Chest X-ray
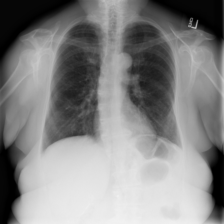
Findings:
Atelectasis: negative
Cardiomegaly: negative
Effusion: negative
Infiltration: negative
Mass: negative
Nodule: negative
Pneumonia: negative
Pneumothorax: negative
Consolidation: negative
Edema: negative
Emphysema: negative
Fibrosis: negative
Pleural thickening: negative
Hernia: negative